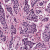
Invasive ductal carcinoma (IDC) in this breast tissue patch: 1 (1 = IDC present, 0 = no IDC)